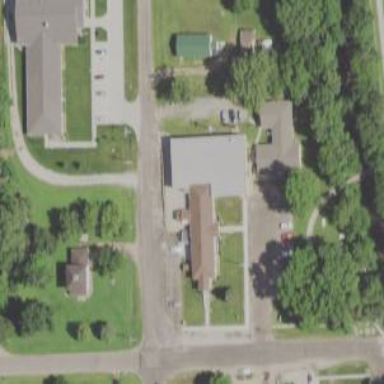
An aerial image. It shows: Clinic.